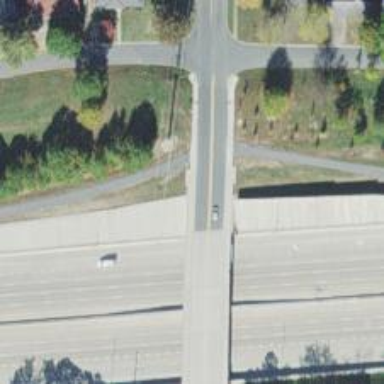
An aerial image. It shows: Footway road with beam bridge.